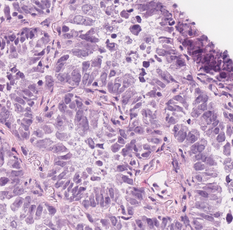
Tumor epithelial tissue: yes
Tumor-associated stroma tissue: yes
Normal tissue: no